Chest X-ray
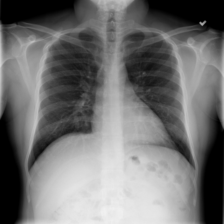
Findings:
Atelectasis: negative
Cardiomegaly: negative
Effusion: negative
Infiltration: negative
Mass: negative
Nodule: negative
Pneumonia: negative
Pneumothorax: negative
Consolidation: negative
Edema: negative
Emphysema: negative
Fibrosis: negative
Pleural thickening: negative
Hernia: negative